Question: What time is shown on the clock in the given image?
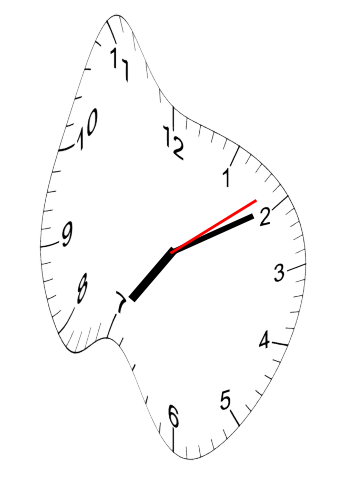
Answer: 07:10:09